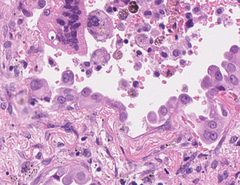
Tumor epithelial tissue: yes
Tumor-associated stroma tissue: yes
Normal tissue: no